Question: I have a ListView, In which i want to enable the Sorting and Paging.
I have created my list view control as the following code:
'''
<asp:ListView runat="server" ID="CollegeDetailsView"
DataKeyNames="CollegeID" ItemType="CollegeDataLibrary.CollegeDetail"
AutoGenerateColumns="false"
AllowPaging="true" AllowSorting="true"
SelectMethod="GetData" OnItemDataBound="CollegeDetailsView_ItemDataBound">
<EmptyDataTemplate>
There are no entries found for Colleges
</EmptyDataTemplate>
<LayoutTemplate>
<table class="table">
<thead>
<tr>
<th><asp:LinkButton ID="lbEmpID" CommandArgument="CollegeName" CommandName="Sort" Text="College Name" runat="server" /></th>
<th>Contact Person</th>
<th>Phone No</th>
<th>Email ID</th>
<th>FDP</th>
<th><asp:LinkButton ID="lbEmpName" CommandArgument="FirstVisitDate" CommandName="Sort" Text="First Visit" runat="server" /></th>
<th>Workshops</th>
<th>Created By</th>
<th>&nbsp;</th>
</tr>
</thead>
<tbody>
<tr runat="server" id="itemPlaceholder" />
</tbody>
</table>
</LayoutTemplate>
'''
The GetData method is as follows:
'''
public List<CollegeDataLibrary.CollegeDetail> GetData()
{
var context = DataOperations.GetCollegeDetails();
return context.ToList();
}
'''
The GetDetails method:
'''
public IEnumerable<CollegeDetail> GetCollegeDetails()
{
using (CollegeDataEntities context = new CollegeDataEntities())
{
return context.CollegeDetails.ToList();
}
}
'''
Now when i click on the CollegeName in the browser, it is showing the following error:

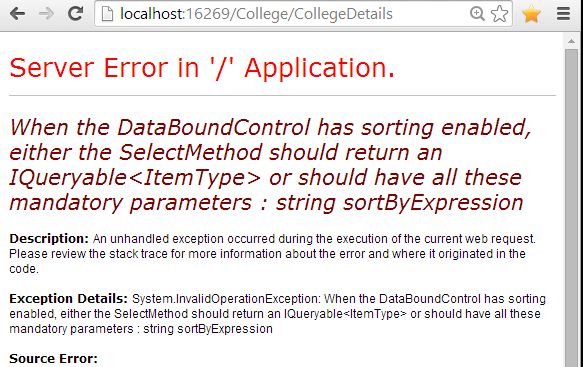
Answer: You should return a IQueryable object
'''
public IQueryable<CollegeDataLibrary.CollegeDetail> GetData()
{
var context = DataOperations.GetCollegeDetails();
return context.AsQueryable();
}
'''
Don't forget to add a reference to System.Linq